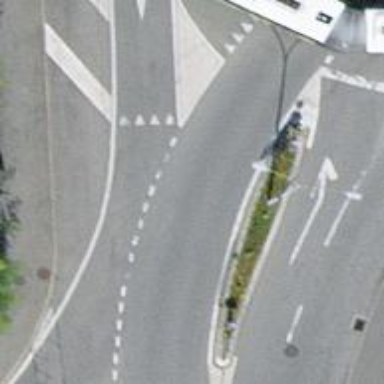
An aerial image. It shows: Tertiary_link road with asphalt surface.